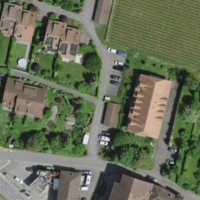
EUNIS habitat code: 54
Species observed at this site:
Saponaria ocymoides